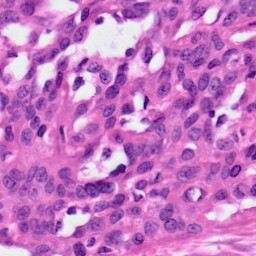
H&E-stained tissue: Ovarian